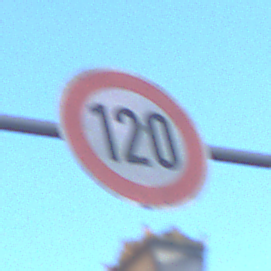
Verkehrszeichen: Geschwindigkeit120
Umgebung: Outdoor, Urban
Tageszeit: SunriseSunset
Wetter: Clear
Licht: Natural
Jahreszeit: NotSpecified
Kontrast: MediumContrast